Field crop: maize
Growth stage: 2
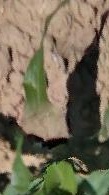
Species: maize